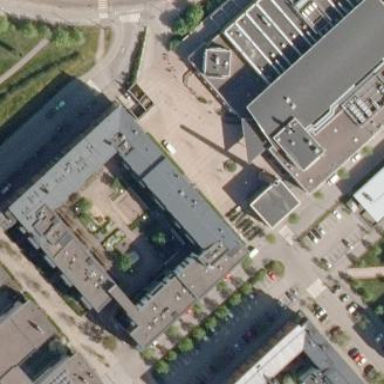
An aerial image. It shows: Building with colored facade in #967368.